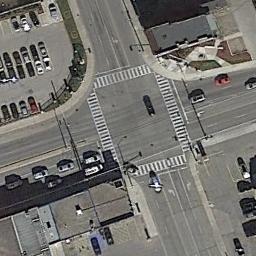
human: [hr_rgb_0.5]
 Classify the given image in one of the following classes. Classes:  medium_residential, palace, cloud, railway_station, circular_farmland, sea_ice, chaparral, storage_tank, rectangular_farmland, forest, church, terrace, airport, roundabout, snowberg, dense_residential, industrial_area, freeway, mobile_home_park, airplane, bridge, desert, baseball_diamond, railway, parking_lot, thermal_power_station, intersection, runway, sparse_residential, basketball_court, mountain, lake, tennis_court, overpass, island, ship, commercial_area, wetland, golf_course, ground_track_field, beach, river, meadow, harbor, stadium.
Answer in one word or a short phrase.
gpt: intersection